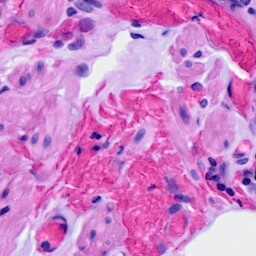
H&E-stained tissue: Ovarian